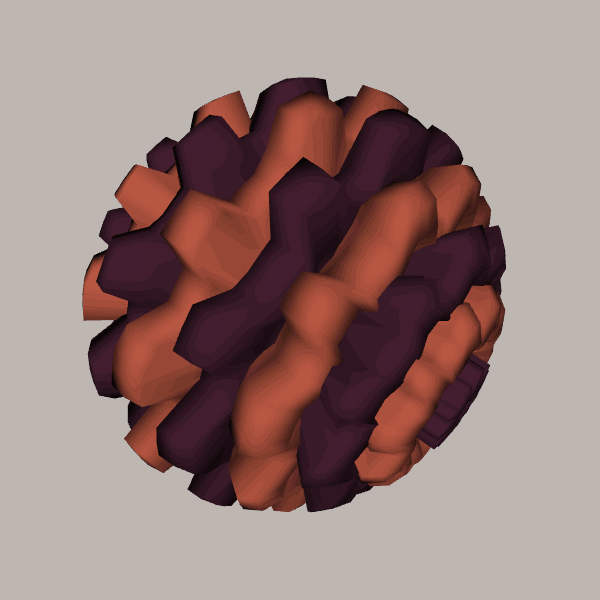
Background: light